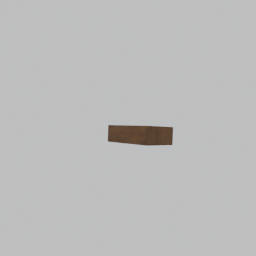
Label: furniture